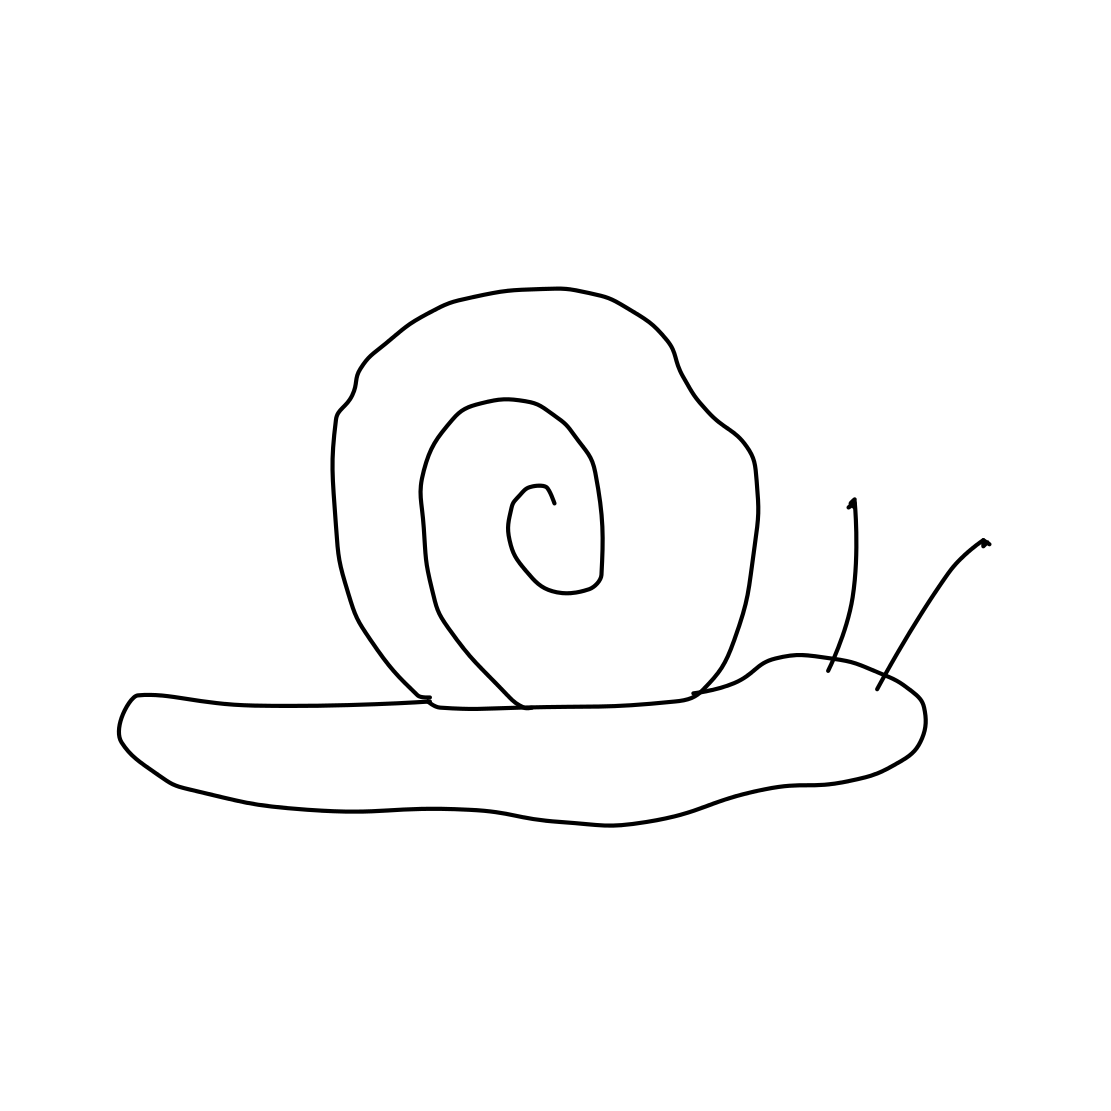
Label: snail